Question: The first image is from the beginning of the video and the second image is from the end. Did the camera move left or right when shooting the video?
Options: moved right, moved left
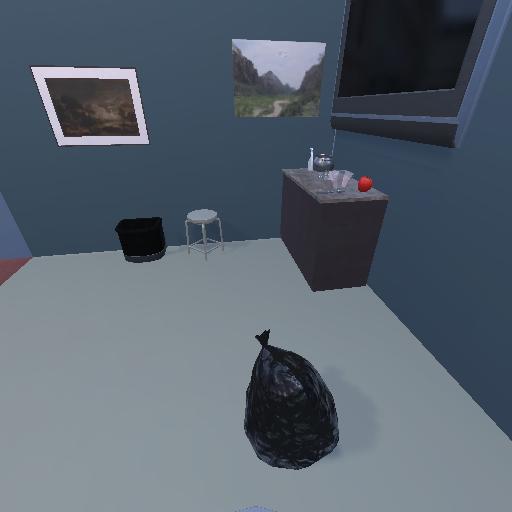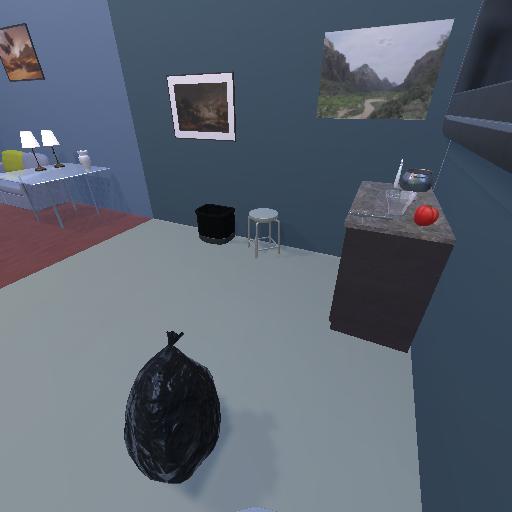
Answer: moved right